Interaction volume radius: 5 \u00c5
Interaction volume height: 20 \u00c5
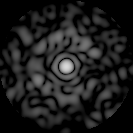
Disorder parameter: 0.8441